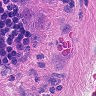
Metastatic tissue present: yes